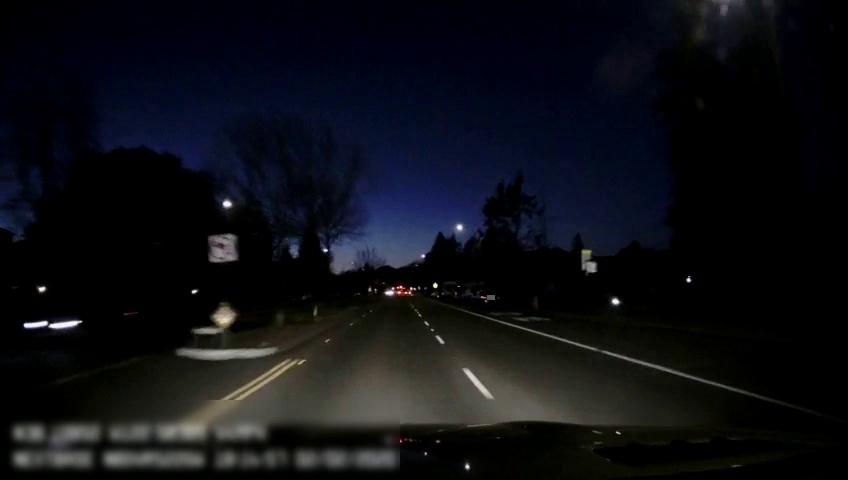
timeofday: Night
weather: Other
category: Drivable Space
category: Drivable Space
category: Vehicles | Car
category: Vehicles | Car
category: Vehicles | Car
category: Lanes | Alternate Lane
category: Lanes | Current Lane
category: Lanes | Current Lane
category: Lanes | Opposite Lane